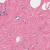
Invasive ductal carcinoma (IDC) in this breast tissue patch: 0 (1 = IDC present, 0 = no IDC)